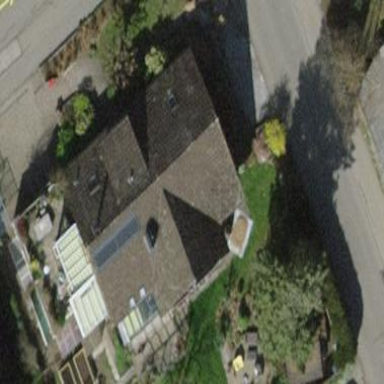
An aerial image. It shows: Terrace building with gabled roof.